Current action and preconditions to check: trajectory_clear

Your task: For each precondition in the list above, predict whether it will hold at this action.

Consider the current scene as observed from the mobile robot's camera, and analyze the predicted future states of all dynamic agents (e.g., people, animals, vehicles, or any moving entities) within the NEXT SECOND.

IMPORTANT: Only answer "very likely" if you are absolutely certain—based on strong, clear evidence—that a dynamic agent will violate the precondition in the predicted future state. Do NOT answer "very likely" for unlikely, ambiguous, or low-probability risks.

Ask yourself for each precondition: Is there a high probability, with clear and convincing evidence, that the predicted future states of any dynamic agent will interfere with the predicted future state of the currently executing action within the NEXT SECOND, causing that precondition to fail?

Assess the risk level based on these predictions. Use "likely" or "very likely" if motions create a clear risk of interference.

Use "neutral" or "improbable" if agents are nearby but their predicted paths are clearly diverging or non-conflicting.

Failure Risk Categories: "very improbable", "improbable", "neutral", "likely", "very likely"

Answer Format: Output ONLY the probability_of_failure value from these categories: "very improbable", "improbable", "neutral", "likely", "very likely"

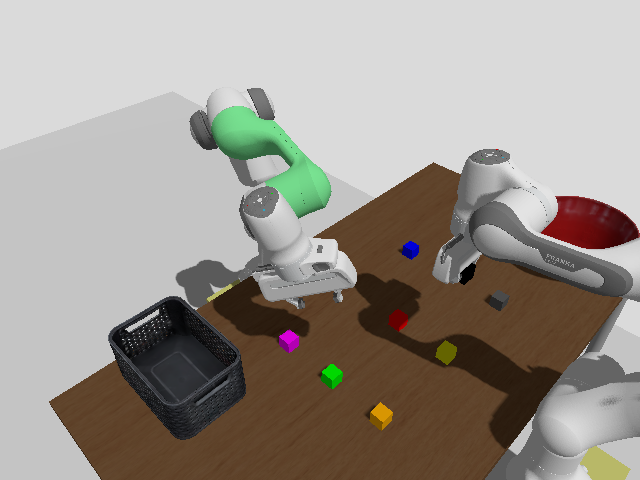

Answer: very improbable